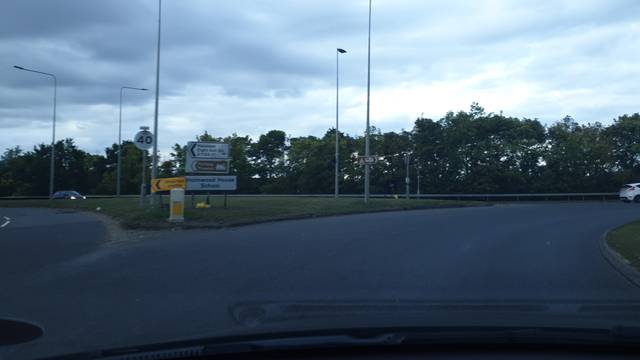
Region: United Kingdom
Coordinates: 51.891, 0.8275